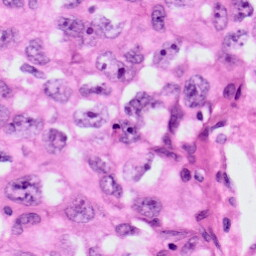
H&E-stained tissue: Lung